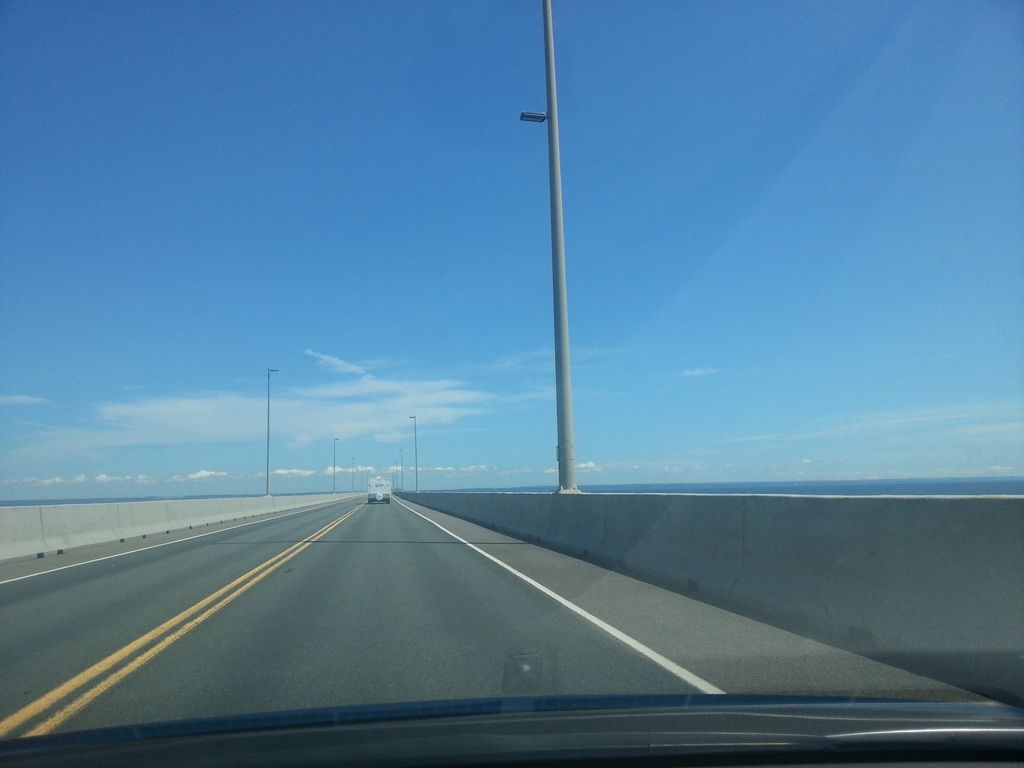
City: charlottetown